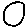
Label: circle